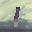
Label: 1